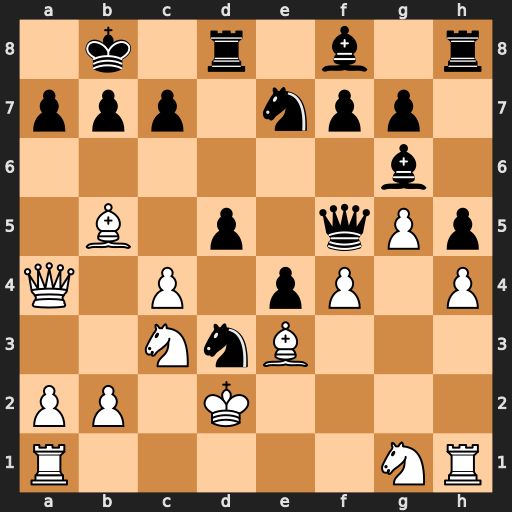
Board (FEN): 1k1r1b1r/ppp1npp1/6b1/1B1p1qPp/Q1P1pP1P/2NnB3/PP1K4/R5NR
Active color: w
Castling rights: -
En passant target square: -
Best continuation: Qxa7+ Kc8 Qa8#